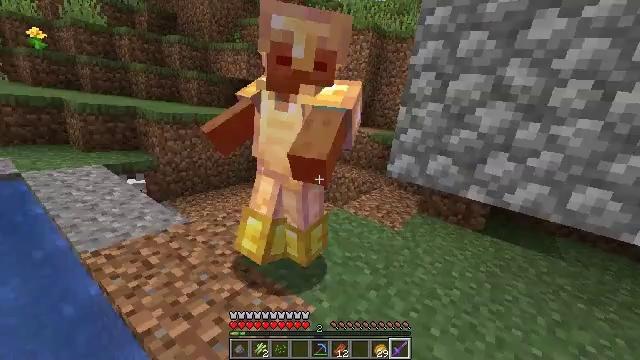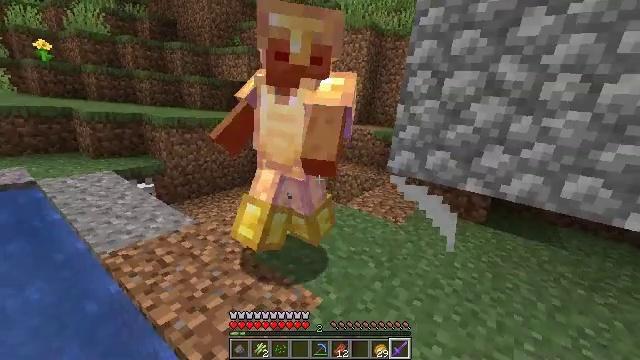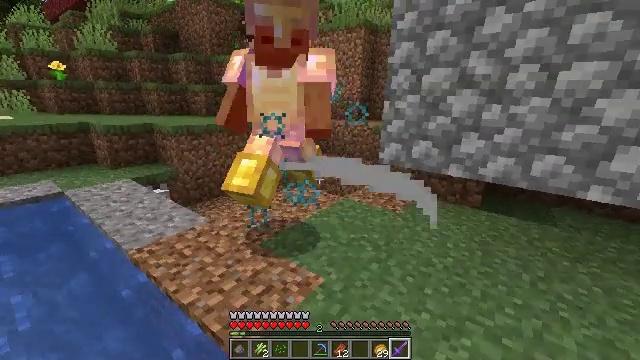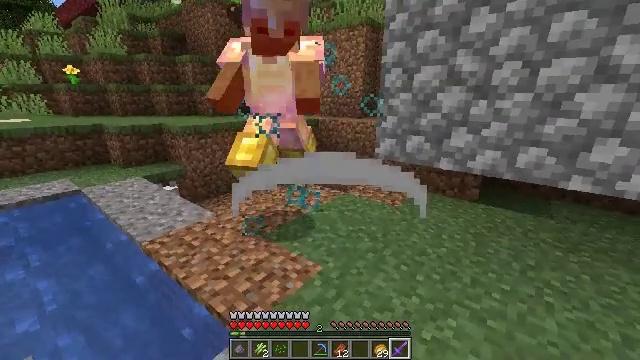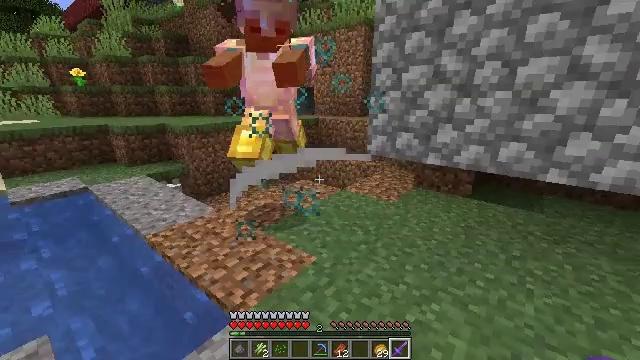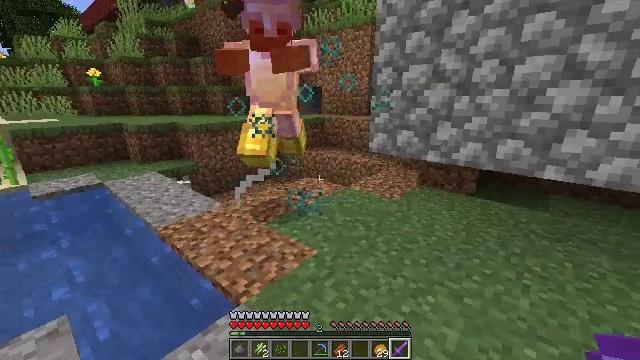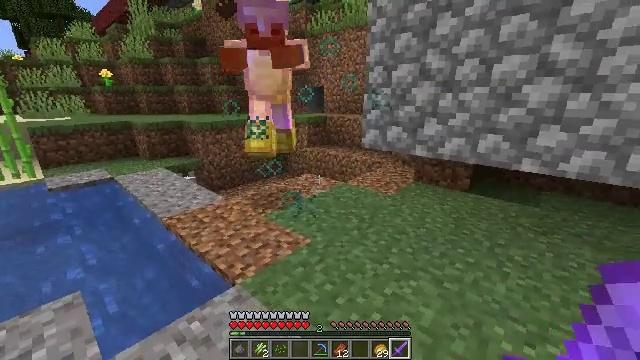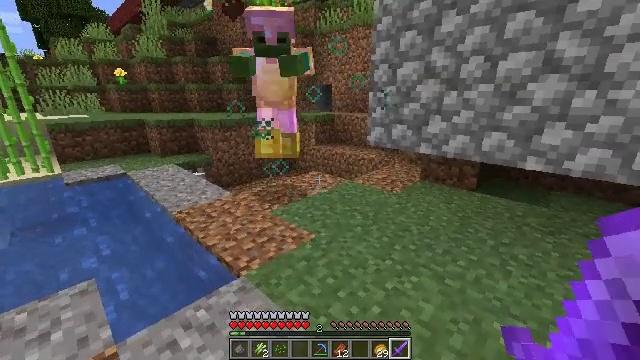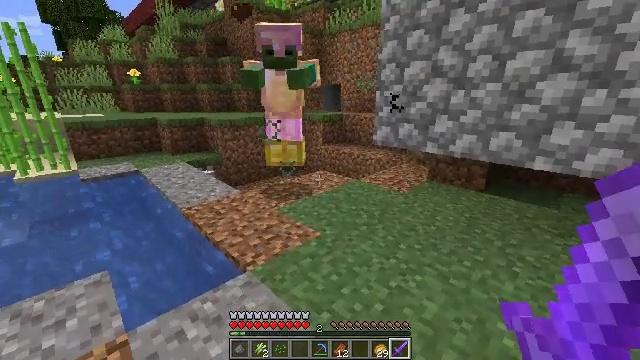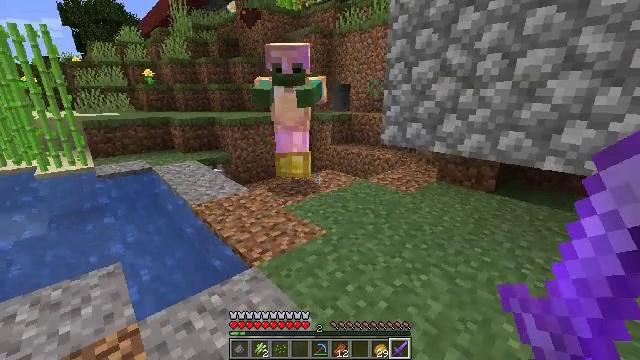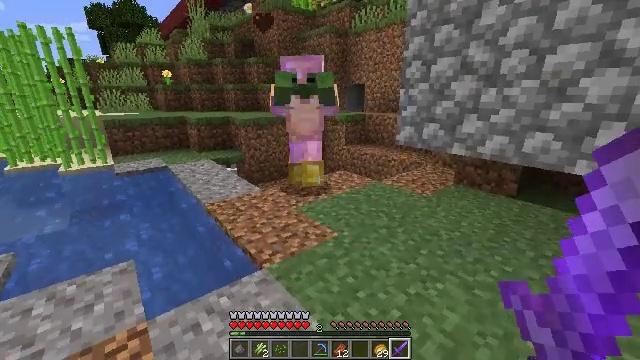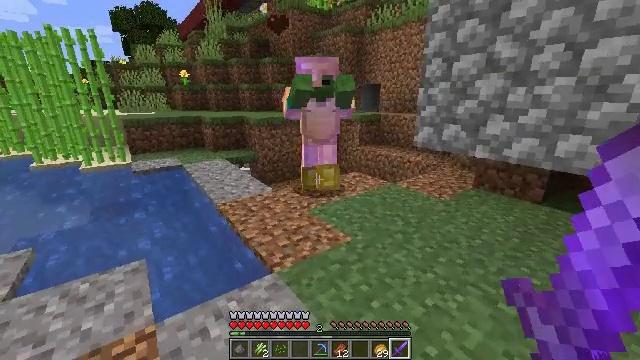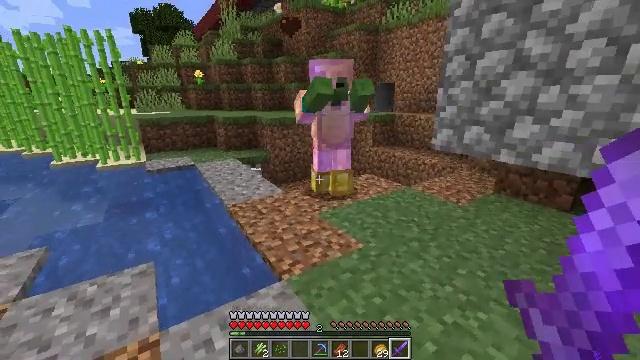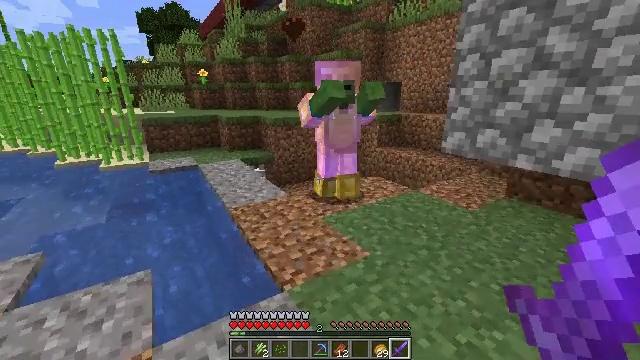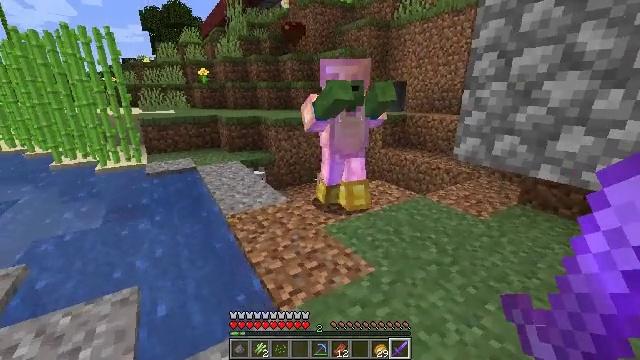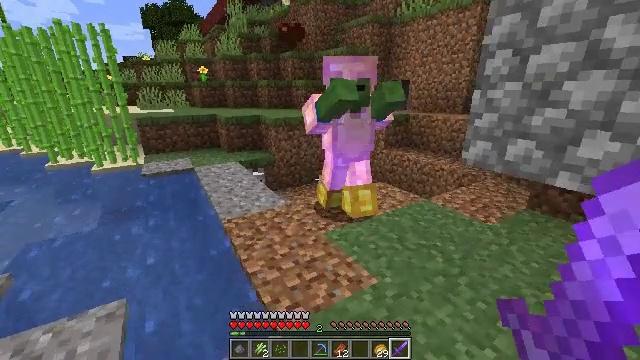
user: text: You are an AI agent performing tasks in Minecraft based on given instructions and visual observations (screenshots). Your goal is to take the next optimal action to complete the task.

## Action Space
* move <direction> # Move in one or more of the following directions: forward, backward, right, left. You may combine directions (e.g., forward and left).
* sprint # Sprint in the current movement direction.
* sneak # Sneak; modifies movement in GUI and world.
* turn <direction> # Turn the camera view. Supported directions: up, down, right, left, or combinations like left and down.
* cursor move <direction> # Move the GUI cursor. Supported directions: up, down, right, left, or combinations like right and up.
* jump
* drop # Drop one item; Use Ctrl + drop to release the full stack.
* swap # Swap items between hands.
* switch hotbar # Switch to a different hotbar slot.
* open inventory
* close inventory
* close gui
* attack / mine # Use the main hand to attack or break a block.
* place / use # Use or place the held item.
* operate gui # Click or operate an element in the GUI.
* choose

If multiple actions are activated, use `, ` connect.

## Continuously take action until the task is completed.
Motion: motion action
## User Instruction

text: Combat the zombie.
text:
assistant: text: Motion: move back and move right
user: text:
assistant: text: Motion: move back and move right, turn left
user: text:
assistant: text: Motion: move back and move right, turn left
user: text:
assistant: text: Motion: move back and move right
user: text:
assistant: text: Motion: move back and move right, turn left
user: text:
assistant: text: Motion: turn left
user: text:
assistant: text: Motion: turn left
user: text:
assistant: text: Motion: turn left
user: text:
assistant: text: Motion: turn left
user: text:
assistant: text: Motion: move forward, turn left
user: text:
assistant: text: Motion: move forward, turn left
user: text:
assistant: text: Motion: move forward, turn left
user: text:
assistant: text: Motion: move forward, turn left
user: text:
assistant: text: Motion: move forward
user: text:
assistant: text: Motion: move forward
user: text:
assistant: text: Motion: move forward
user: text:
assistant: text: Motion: move forward, jump
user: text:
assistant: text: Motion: move forward, jump
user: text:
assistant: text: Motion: move forward, turn down, jump
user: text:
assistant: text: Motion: move forward, turn down, jump
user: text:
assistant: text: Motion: turn right and down, jump
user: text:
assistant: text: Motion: move back, turn right and down, jump
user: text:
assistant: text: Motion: move back, turn right and down, jump
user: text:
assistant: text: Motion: move back, turn right and down
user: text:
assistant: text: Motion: move back, turn right and down
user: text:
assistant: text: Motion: move back, turn right and down, attack / mine
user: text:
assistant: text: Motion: move back, turn right and down, attack / mine
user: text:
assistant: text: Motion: move back, turn right and down, attack / mine
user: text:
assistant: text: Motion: move back, turn right, attack / mine
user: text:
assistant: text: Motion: move back, turn right